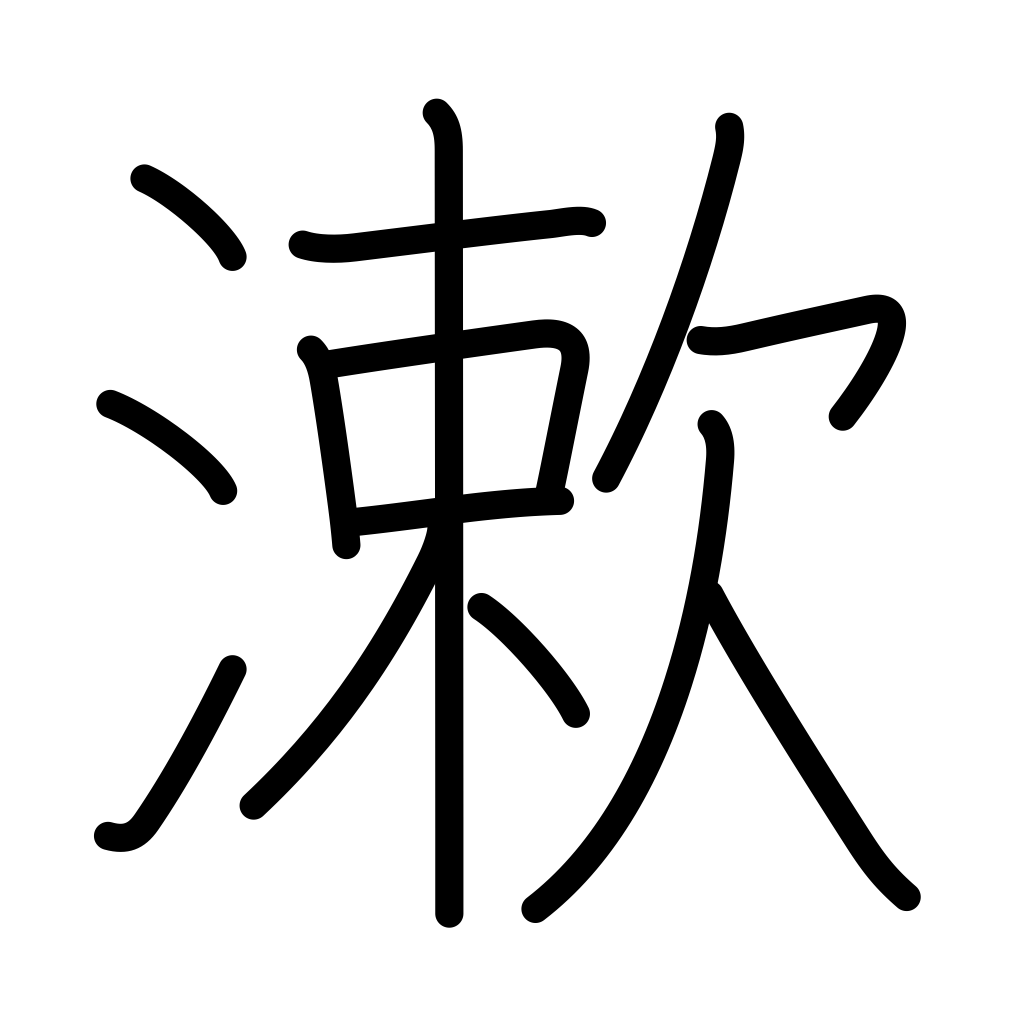
Meaning: gargle, rinse mouth